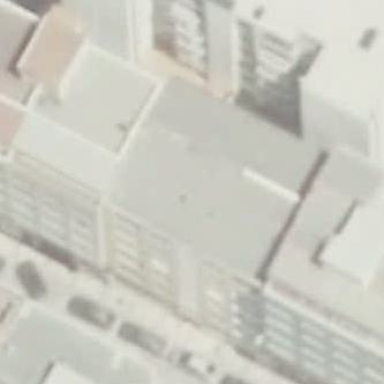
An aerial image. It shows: Part of building.